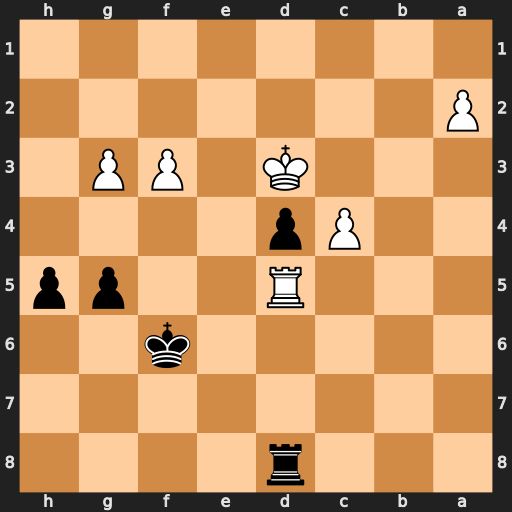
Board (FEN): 3r4/8/5k2/3R2pp/2Pp4/3K1PP1/P7/8
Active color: b
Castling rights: -
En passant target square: -
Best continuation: Rxd5 cxd5 h4 gxh4 gxh4